Question: I have a JTable that shows the result from a database
'''
for(VoertuigenModel m : vModel.selectVoertuigen())
{
if(m.getStatus().equals("Beschikbaar"))
{
tableModelVoertuigen.addRow(new Object[]{
m.getMerk(),
m.getType(),
m.getKleur(),
m.getStatus(),
m.getId()
});
}
}
'''
And this looks like this

Now How can I get the AUTO-ID when from a row that is selected?
For example I want to select the 3rd row then I want to set '4' in a variable.
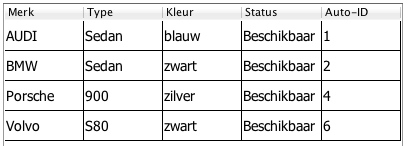
Answer: > Now How can I get the AUTO-ID when from a row that is selected?
- Add 'ListSelectionListener' to 'JTable' 'SelectionModel()' using 'addListSelectionListener'- On Selection event, get the selected row index of the table view using 'table.getSelectedRow()'. Selection data actually describes selected cells in the '"view"' (table data as it appears after any sorting or filtering) rather than in the table model. while sorting, filtering, or user manipulation of columns, you must convert selection coordinates using the 'JTable''s conversion methods:
1. convertRowIndexToModel(row): maps the row index of view to underlying TableModel
2. convertColumnIndexToModel(column): maps the column index of view to underlying TableModel
- Get the column Index by invoking 'getColumnIndex("AUTO-ID")' on 'JTable''s column model'''
table.getSelectionModel().addListSelectionListener(new ListSelectionListener() {
@Override
public void valueChanged(ListSelectionEvent e) {
int row = table.convertRowIndexToModel(table.getSelectedRow());
int col = table.getColumnModel().getColumnIndex("AUTO-ID");
int auto_id = (Integer) table.getModel().getValueAt(row, col);
// assuming that 'm.getId()' is returning 'int'
//while adding with addRow() function
}
});
'''
: use <URL> function of 'JTable' when you are selecting more then one row and want to work with them.